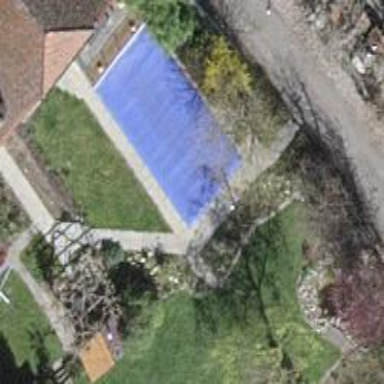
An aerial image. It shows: Swimming pool located in leisure land.